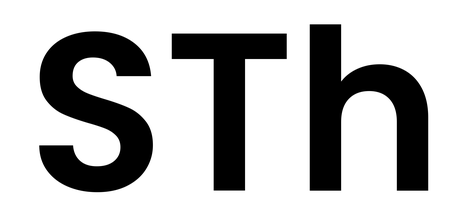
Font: Poppins-SemiBold